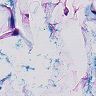
Metastatic tissue present: no